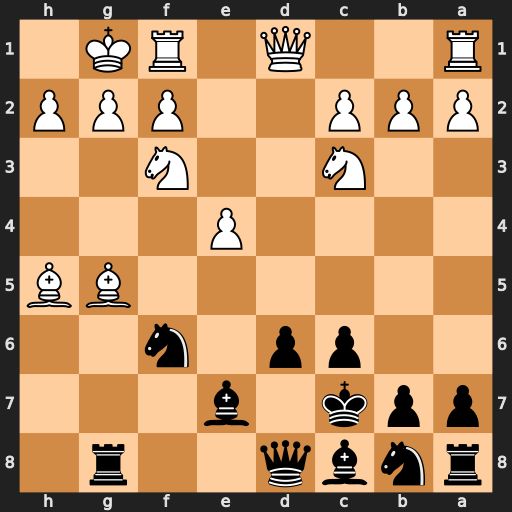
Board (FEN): rnbq2r1/ppk1b3/2pp1n2/6BB/4P3/2N2N2/PPP2PPP/R2Q1RK1
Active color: b
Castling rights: -
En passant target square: -
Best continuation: Nxh5 Bxe7 Qxe7